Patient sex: M
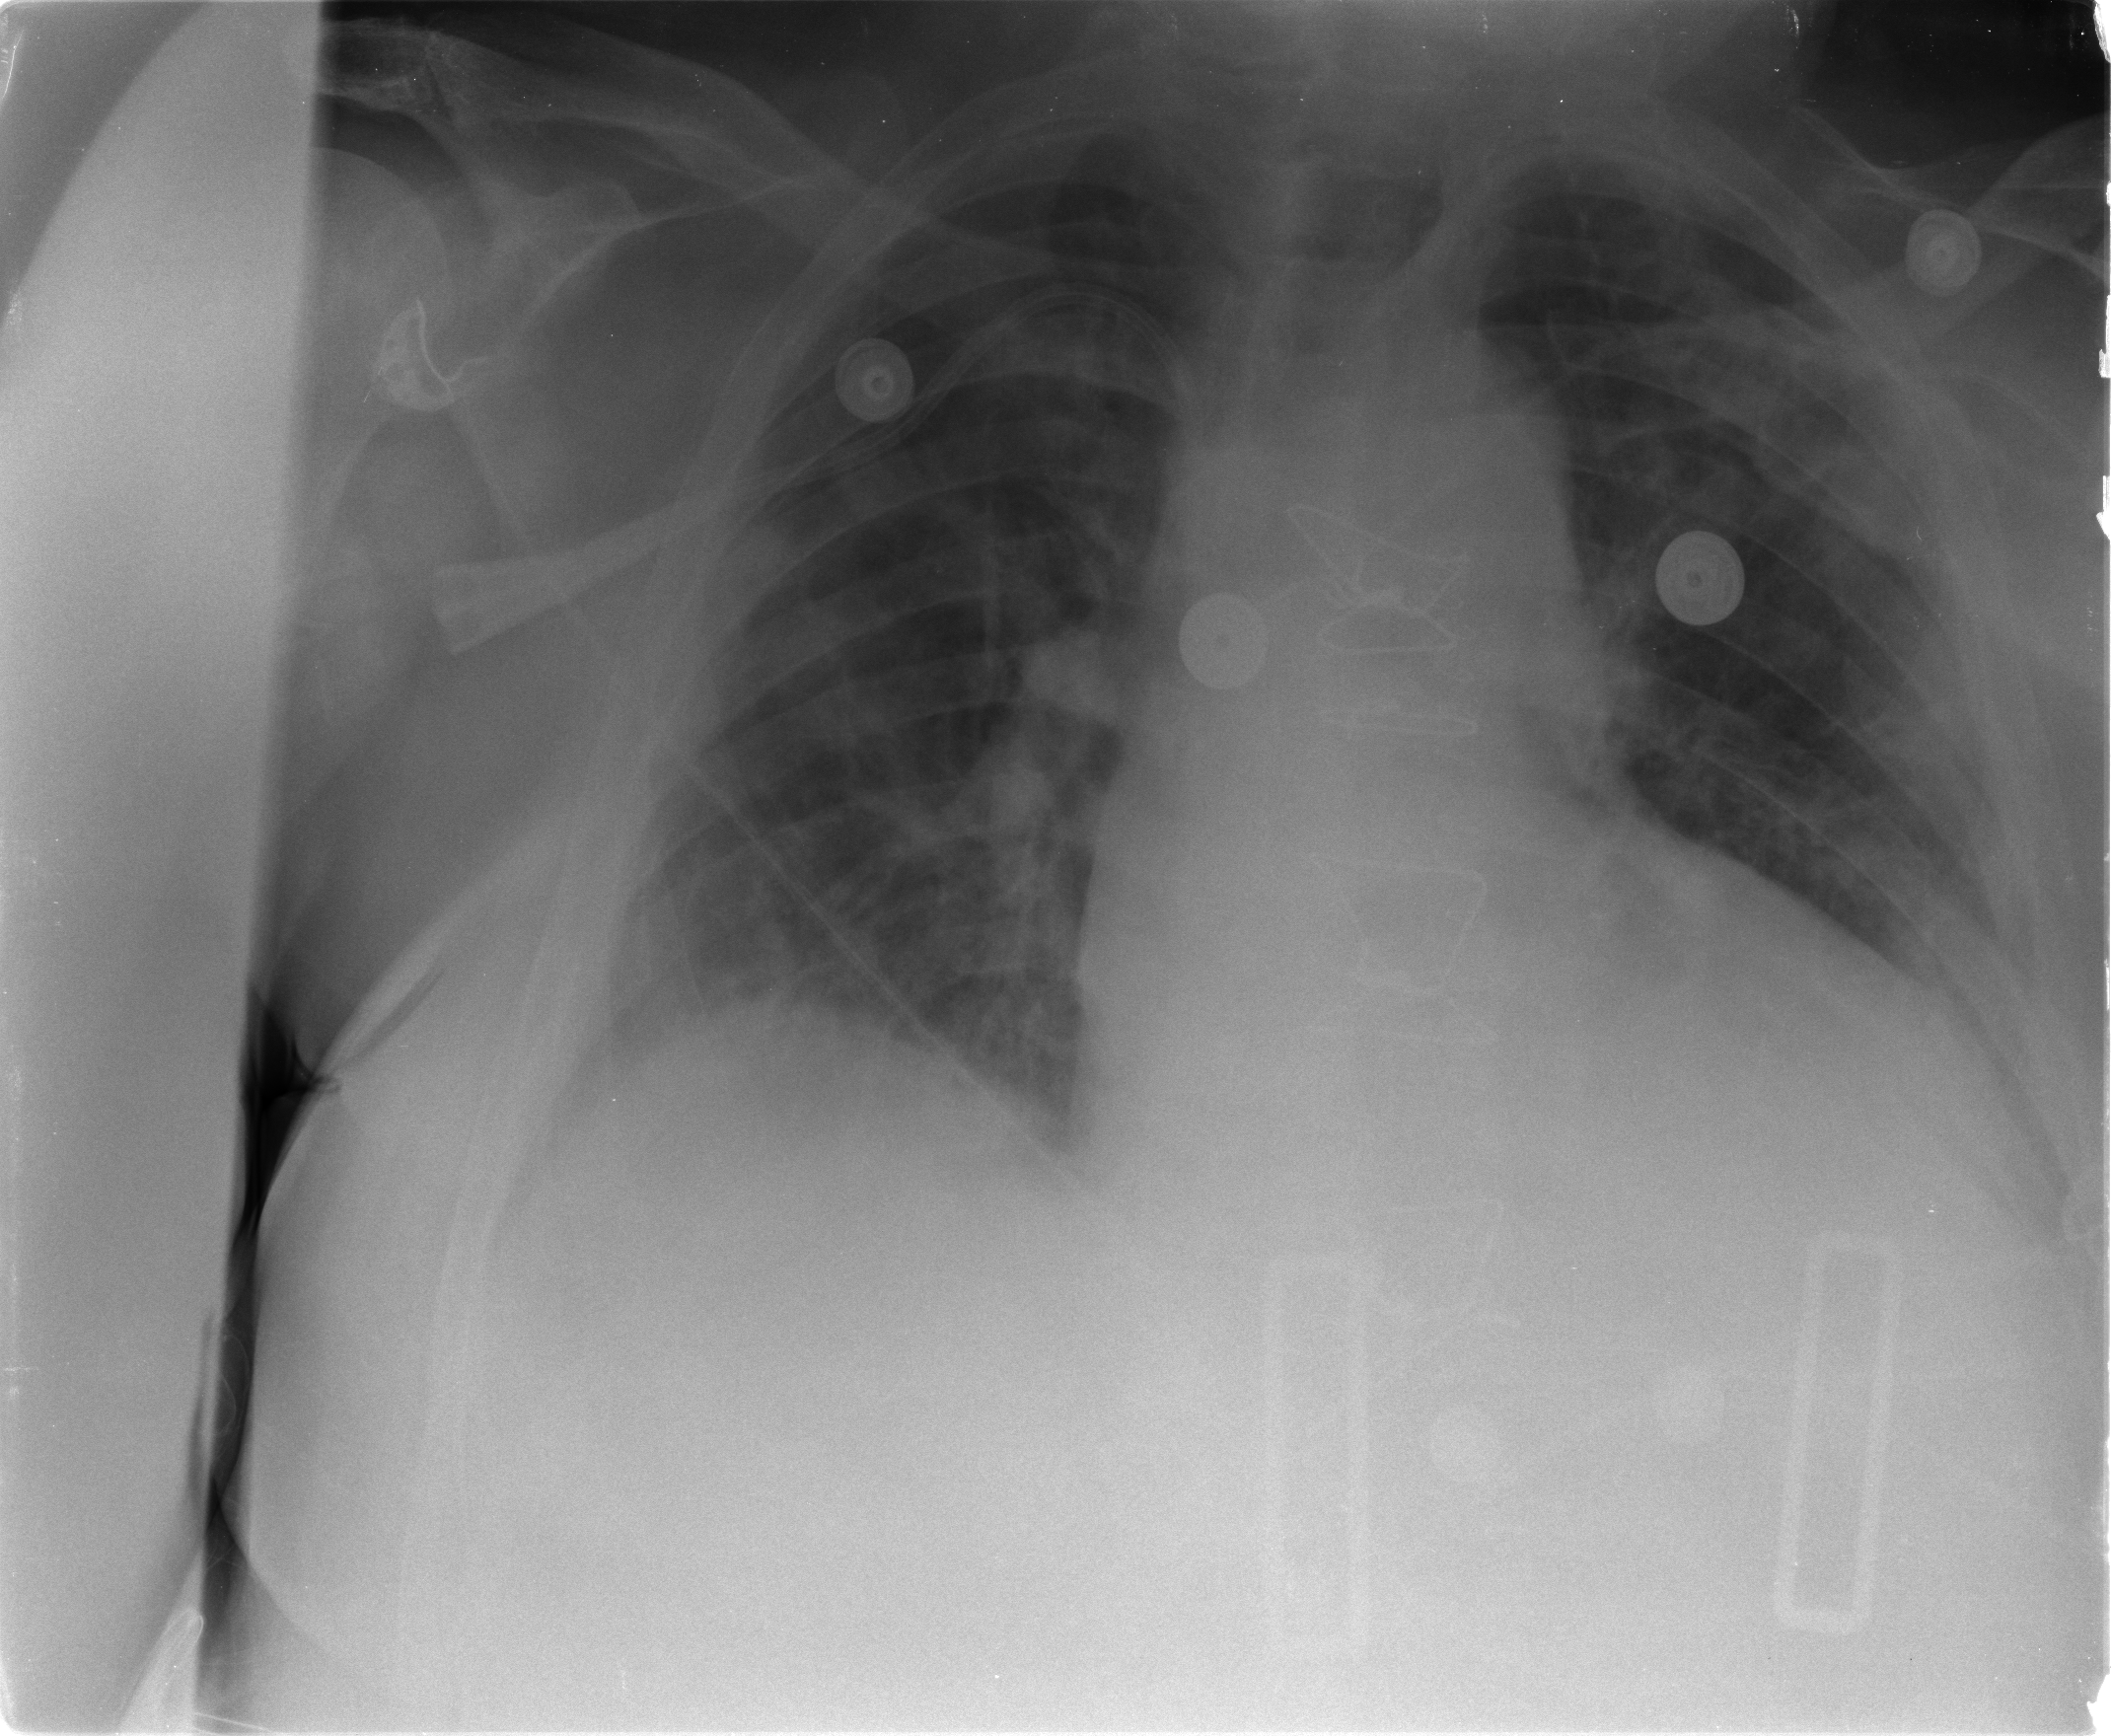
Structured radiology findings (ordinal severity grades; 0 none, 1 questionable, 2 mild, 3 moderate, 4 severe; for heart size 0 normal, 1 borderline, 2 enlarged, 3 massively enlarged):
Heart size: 2
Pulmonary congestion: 2
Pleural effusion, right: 2
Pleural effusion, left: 1
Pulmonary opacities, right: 1
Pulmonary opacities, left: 1
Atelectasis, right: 2
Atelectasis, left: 2